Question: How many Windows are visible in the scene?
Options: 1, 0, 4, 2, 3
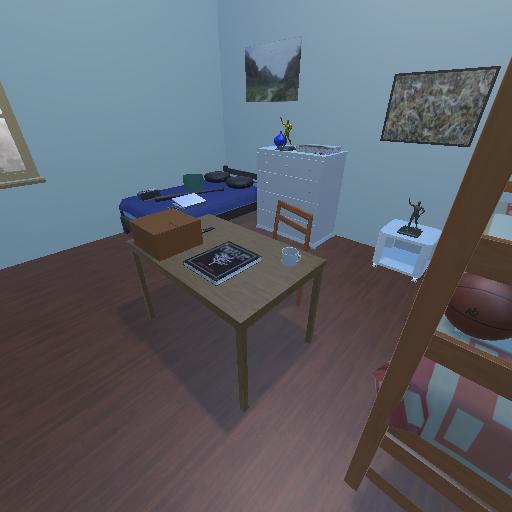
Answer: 1